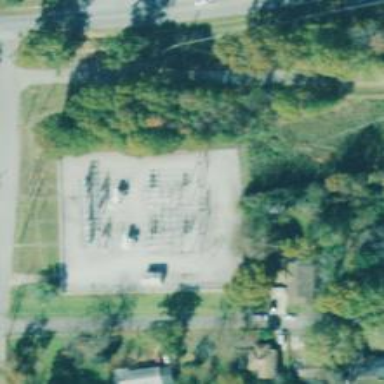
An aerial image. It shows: Switch used for power control.